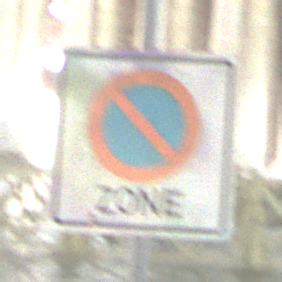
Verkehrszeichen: BeginnEingeschraenktesHalteverbotZone
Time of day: Night
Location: Outdoor (Urban)
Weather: PartlyCloudy
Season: NotSpecified
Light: Artificial